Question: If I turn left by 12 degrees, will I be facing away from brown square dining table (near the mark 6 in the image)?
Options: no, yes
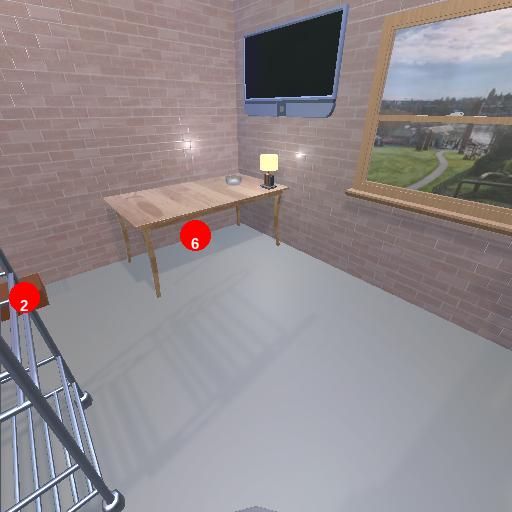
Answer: no